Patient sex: M
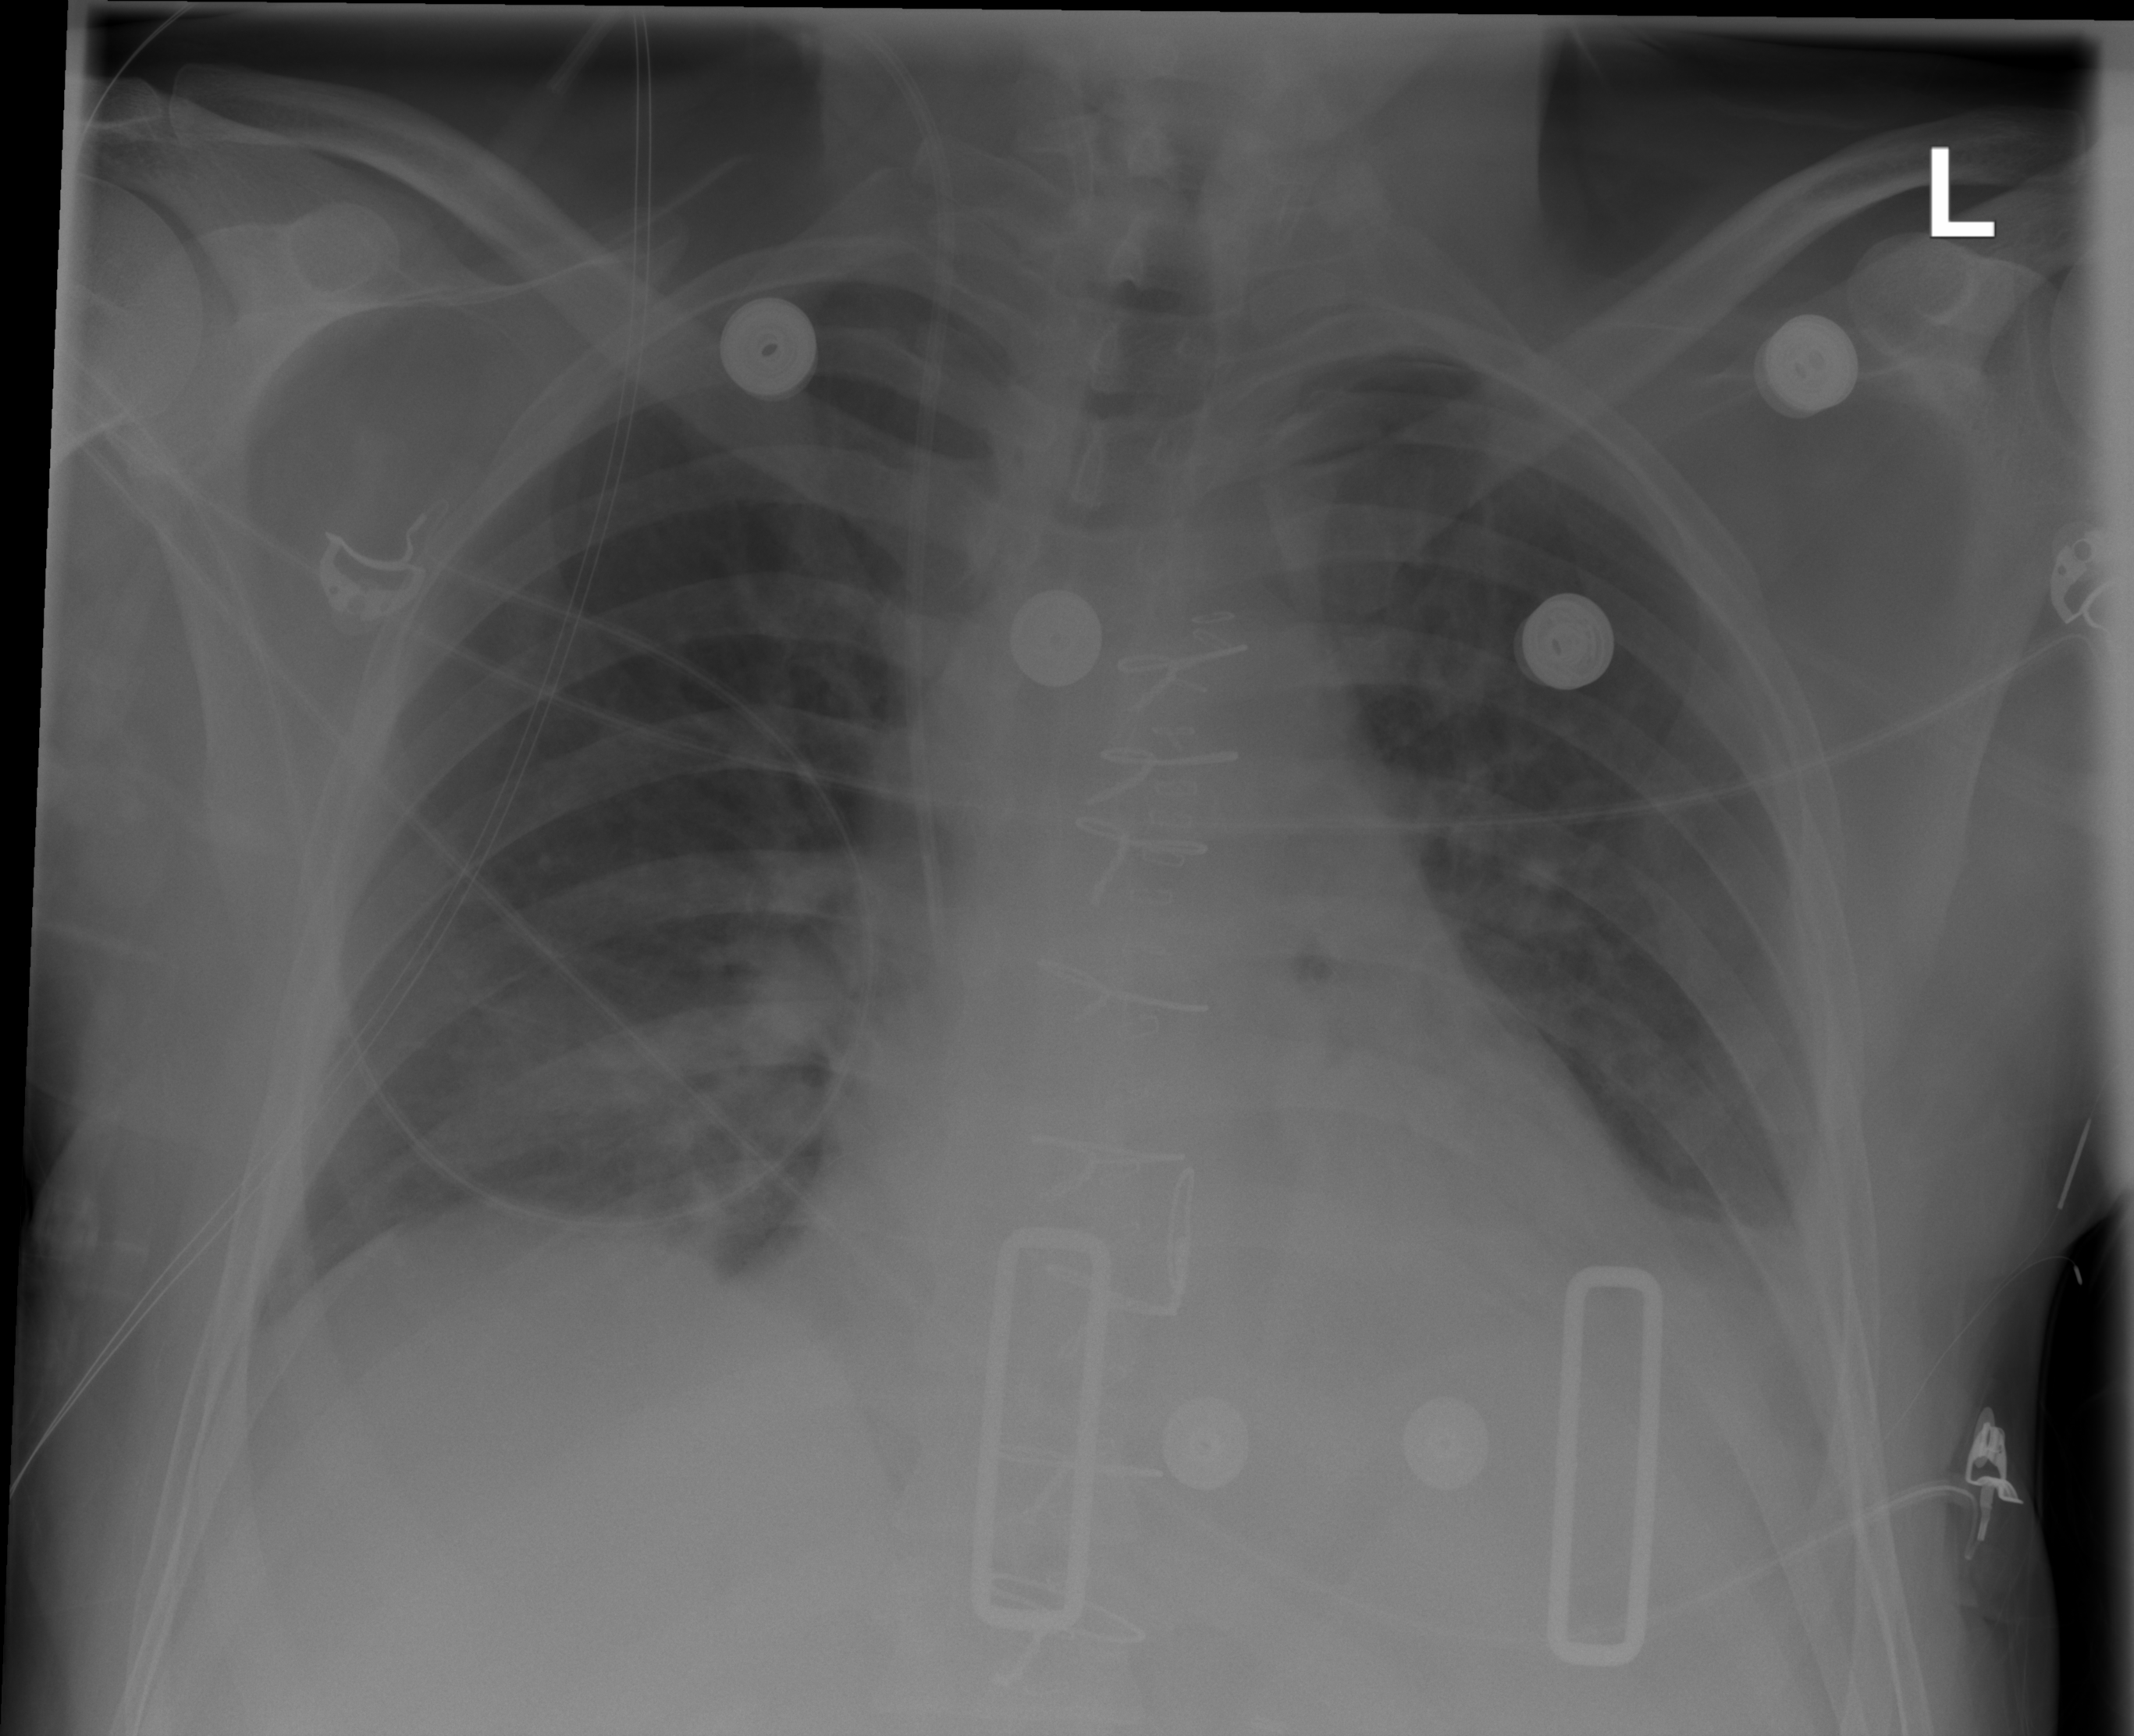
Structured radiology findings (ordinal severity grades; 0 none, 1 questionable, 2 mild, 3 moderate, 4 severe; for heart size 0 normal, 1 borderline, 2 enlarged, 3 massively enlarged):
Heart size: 2
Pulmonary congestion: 2
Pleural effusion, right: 0
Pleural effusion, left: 2
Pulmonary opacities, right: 2
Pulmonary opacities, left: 1
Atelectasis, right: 0
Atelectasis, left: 2